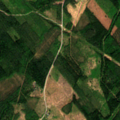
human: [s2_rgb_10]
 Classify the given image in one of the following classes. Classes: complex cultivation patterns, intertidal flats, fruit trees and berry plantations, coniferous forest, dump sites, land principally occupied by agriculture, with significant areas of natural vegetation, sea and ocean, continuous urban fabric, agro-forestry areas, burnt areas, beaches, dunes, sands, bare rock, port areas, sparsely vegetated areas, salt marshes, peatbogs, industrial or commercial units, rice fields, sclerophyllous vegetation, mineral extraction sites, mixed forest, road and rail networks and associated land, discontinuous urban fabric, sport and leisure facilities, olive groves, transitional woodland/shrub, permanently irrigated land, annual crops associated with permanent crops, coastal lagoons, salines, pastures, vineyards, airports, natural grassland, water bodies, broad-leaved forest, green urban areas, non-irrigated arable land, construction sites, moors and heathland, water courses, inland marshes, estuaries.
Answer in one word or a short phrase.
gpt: coniferous forest, mixed forest, transitional woodland/shrub